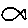
Label: fish